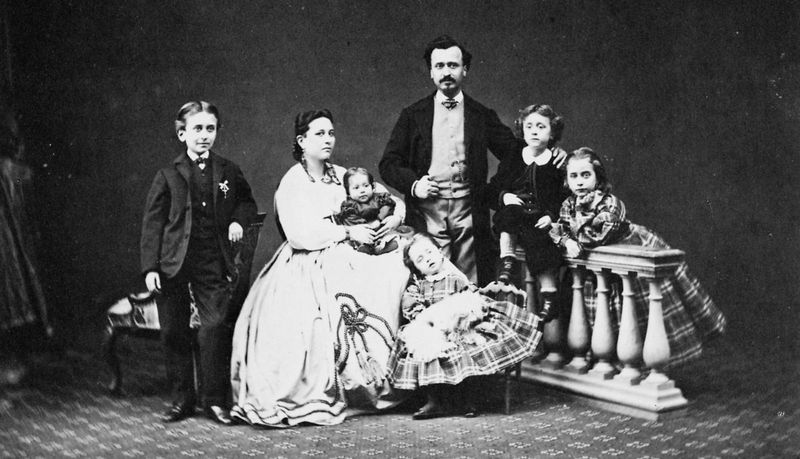
Titel: Familienporträt
Künstler: Gebrüder Alinari
Schlagwörter: dunkel, gruppe, mann, schatten, weiß, mädchen, sitzen, frau, frisur, grau, hell, hintergrund, kleid, kleider, licht, schwarz, stuhl, karriert, rock, teppich, anzug, anzüge, bart, jung, blicke, kragen, bildnis, gruppenporträt, innenraum, portrait, porträt, brüstung, pose, sessel, familie, familienporträt, kind, mutter, tochter, vater, hübsch, locken, mittelscheitel, scheitel, kinder, lächeln, schürze, modell, haltung, hosen, jungen, knaben, klein, baby, amerika, chair, men, people, white, women, schnäuzer, black, carpet, chairs, dress, dresses, formal, girls, hair, room, seated, sit, sitting, wall, woman, krawatte, ernst, gown, picture, geländer, railing, junge, weste, geschwister, foto, fotografie, photographie, posen, karos, veranda, balustrade, schwarz-weiß, bürgertum, posieren, photo, man, girl, head, lap, boy, child, suit, westen, bänder, mother, posierend, monochrome, aufnahme, sohn, faces, krinoline, leaning, tie, children, säugling, studio, ordentlich, vest, family, history, shoes, squares, stellen, sleeping, krinolinen, atelieraufnahme, father, son, standing, photograph, krawatten, familienfoto, bowtie, bart4, knee, daughter, familienfotografie, ateilier, sähne, daughters, infant, g, 4, 5, plaid, 1800s, babie, vintage, banister, mam, babt, daugthers, yf